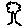
Label: tree